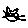
Label: cat